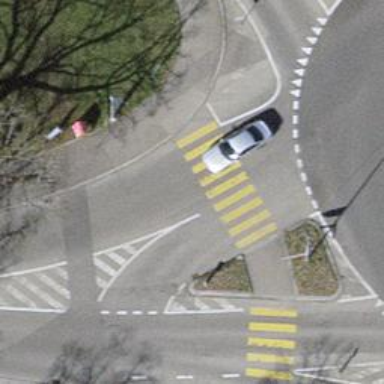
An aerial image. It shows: Uncontrolled zebra crossing with notable zebra markings.